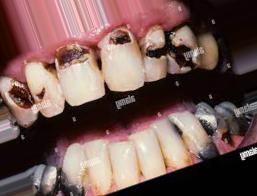
Condition: Caries